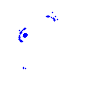
Particle: proton